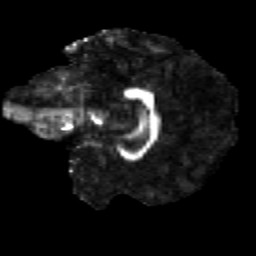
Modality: FA
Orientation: sagittal
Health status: healthy
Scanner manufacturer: siemens
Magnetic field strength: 3 T
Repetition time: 12 s
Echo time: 0.092 s